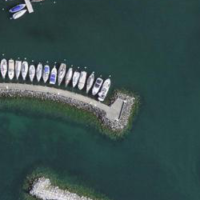
EUNIS habitat code: 14
Species observed at this site:
Fulica atra
Aythya fuligula
Podiceps cristatus